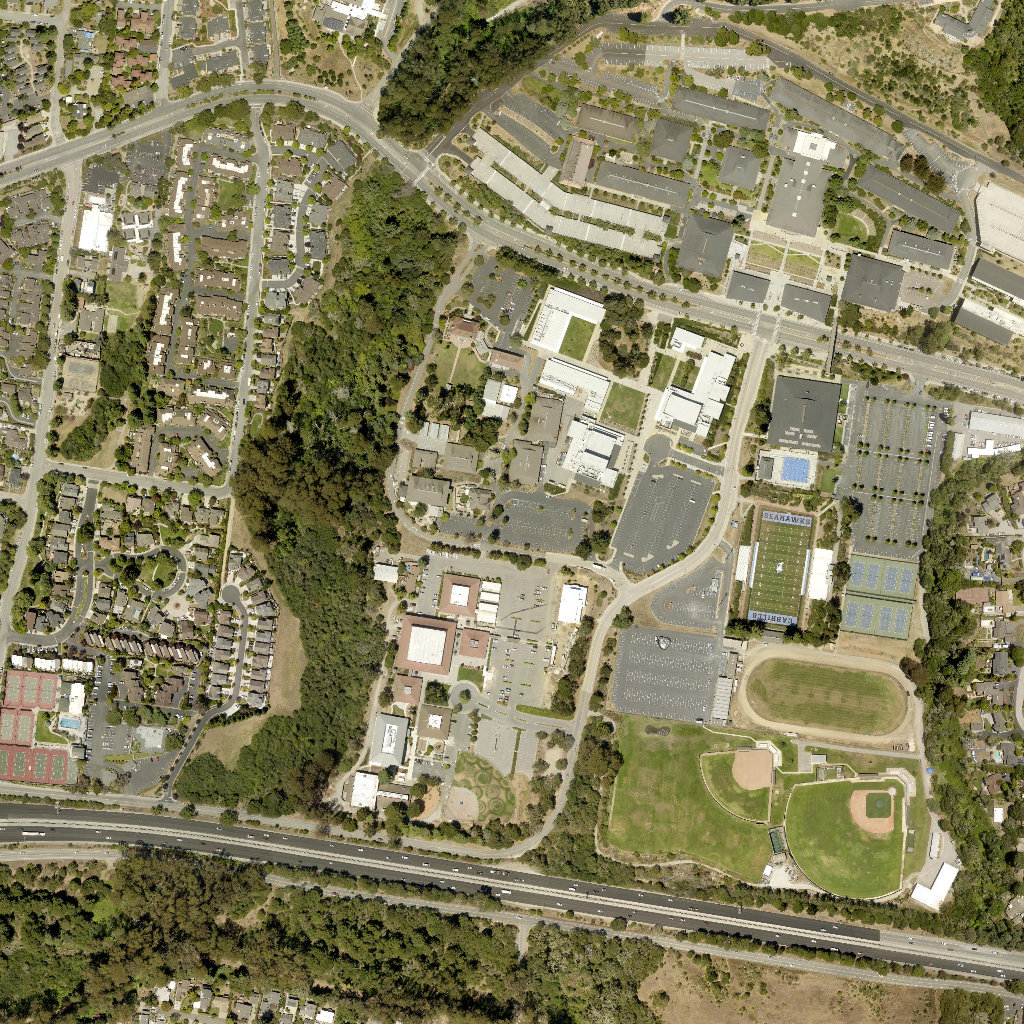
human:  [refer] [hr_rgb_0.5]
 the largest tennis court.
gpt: <box>[[82, 54, 89, 62, 0]]</box>

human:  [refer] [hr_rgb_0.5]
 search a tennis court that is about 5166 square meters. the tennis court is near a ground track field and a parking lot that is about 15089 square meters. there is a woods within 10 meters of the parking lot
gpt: <box>[[82, 54, 89, 62, 0]]</box>